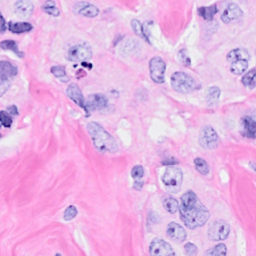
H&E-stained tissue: Breast